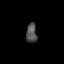
Tissue: lung
Cell type: Others
Senescence score: 0.2335
Nuclear area (px): 213
Mean DAPI intensity: 78.07